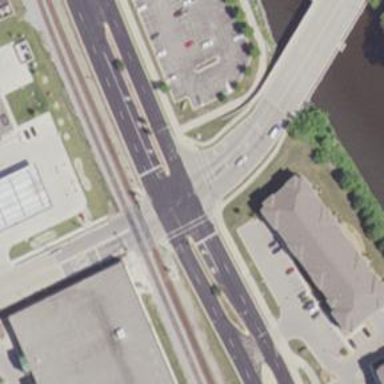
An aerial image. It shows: Marked crossing on cycleway road.